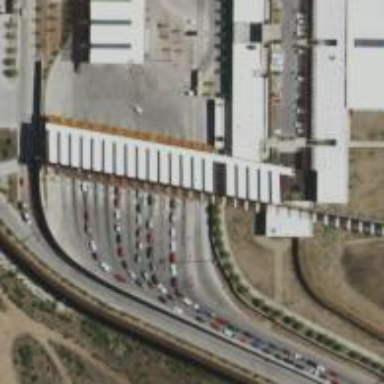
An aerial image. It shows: Border control barrier.